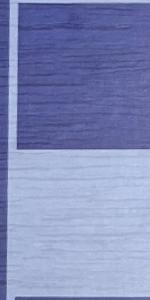
Label: Empty